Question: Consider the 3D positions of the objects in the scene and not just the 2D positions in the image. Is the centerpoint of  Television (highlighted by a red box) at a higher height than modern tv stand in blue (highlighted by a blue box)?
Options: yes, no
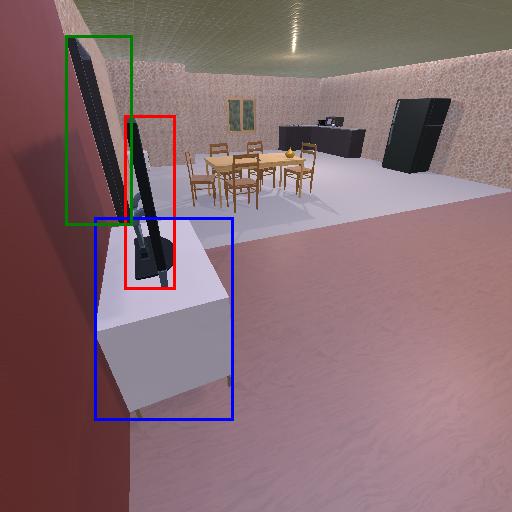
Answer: yes